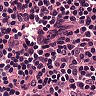
Metastatic tissue present: no